Question: I need to put an absolute div in the bottom right of a page.
'''
.absolute{
position: absolute;
right:0;
bottom: 0;
}
'''
This works, but with page scroll the right/bottom position is not relative the body width/height but relative the visible area (window).
'''
body{
min-height: 600px;
min-width: 600px;
}
'''
I could solve this problem with a wrapping div of style 'position:relative, width: 100%;' but I lost the bottom position.
This is what to get:

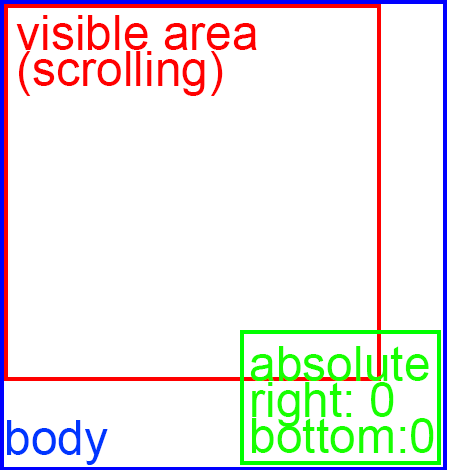
Answer: Just set a relative position to your 'body' element:
'''
body {
position: relative;
}
'''
Because so your '.absolute' element will be relative to it and not to the viewport.